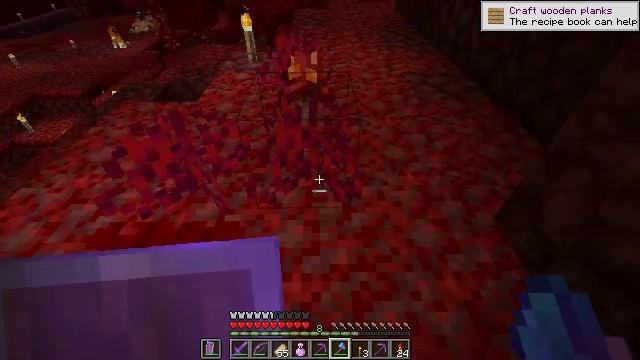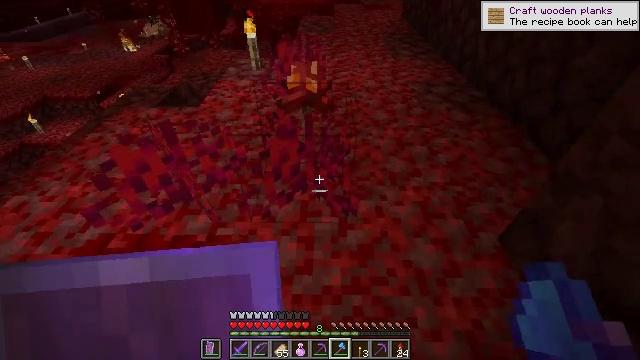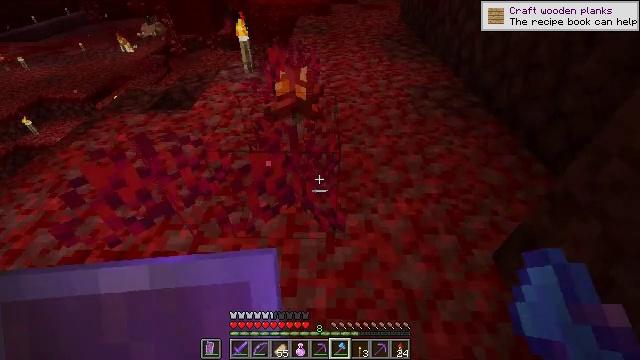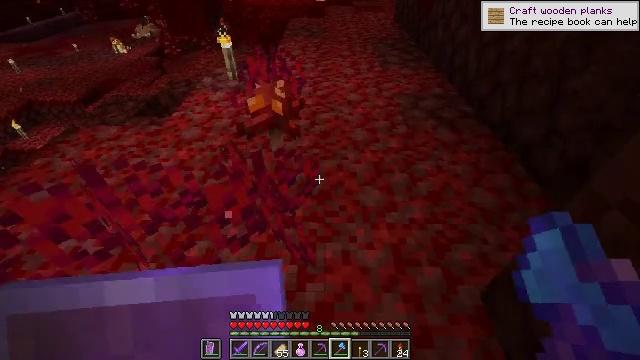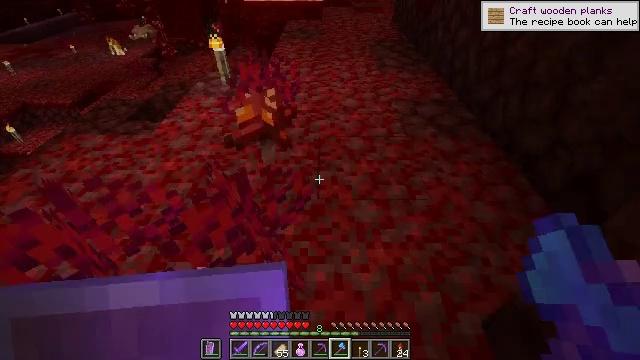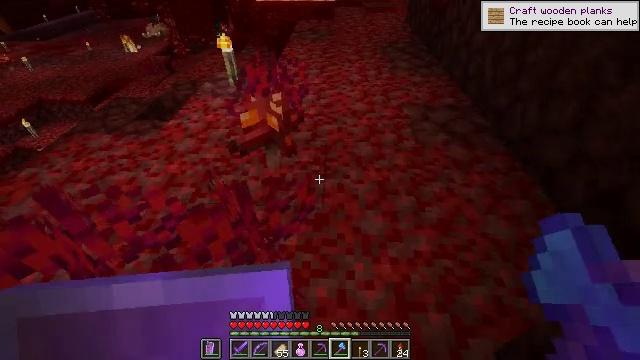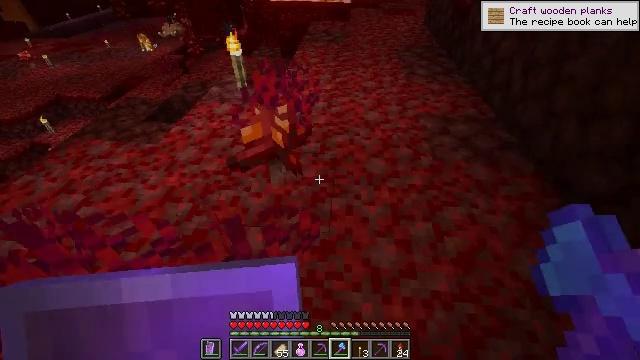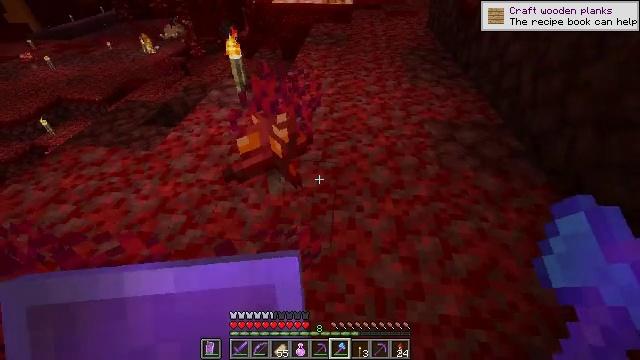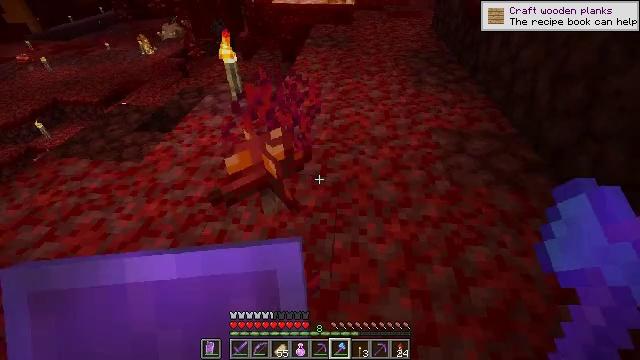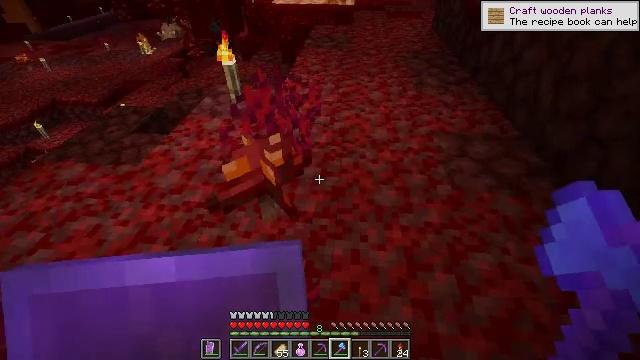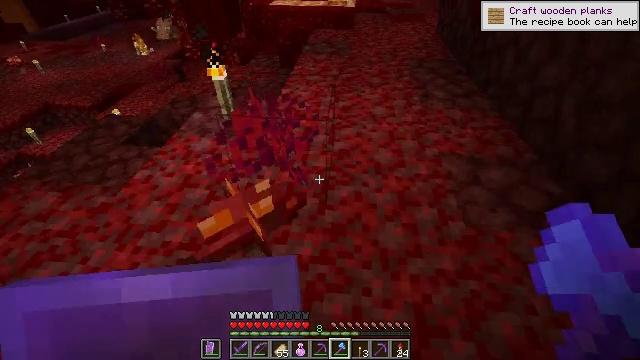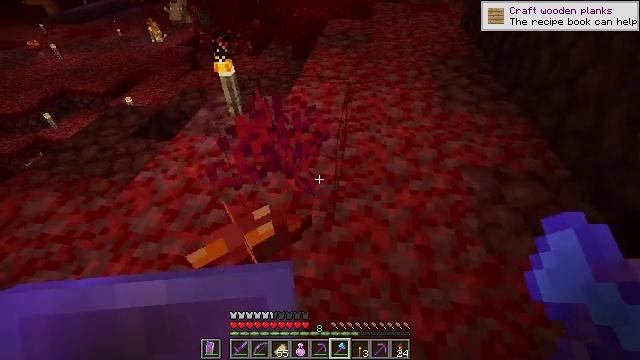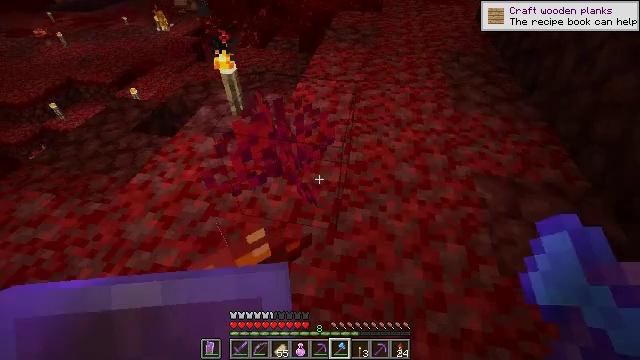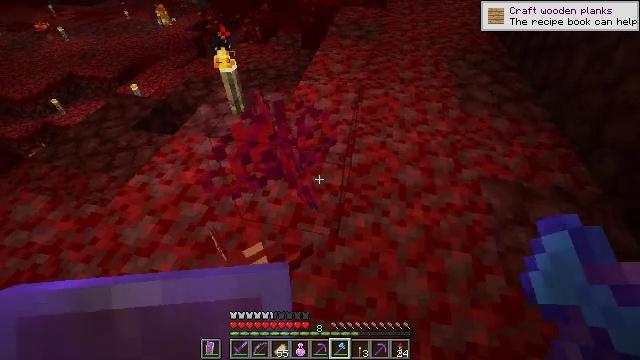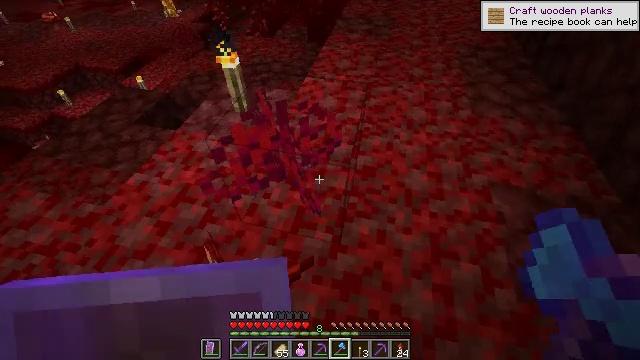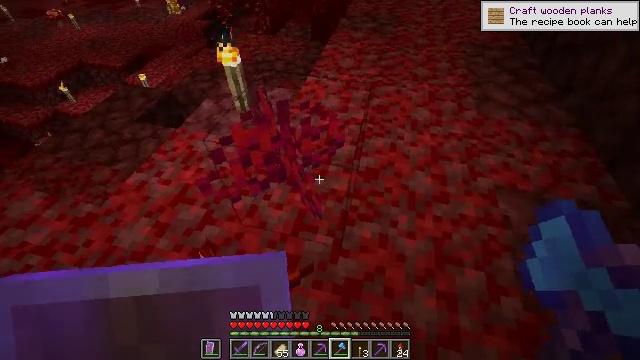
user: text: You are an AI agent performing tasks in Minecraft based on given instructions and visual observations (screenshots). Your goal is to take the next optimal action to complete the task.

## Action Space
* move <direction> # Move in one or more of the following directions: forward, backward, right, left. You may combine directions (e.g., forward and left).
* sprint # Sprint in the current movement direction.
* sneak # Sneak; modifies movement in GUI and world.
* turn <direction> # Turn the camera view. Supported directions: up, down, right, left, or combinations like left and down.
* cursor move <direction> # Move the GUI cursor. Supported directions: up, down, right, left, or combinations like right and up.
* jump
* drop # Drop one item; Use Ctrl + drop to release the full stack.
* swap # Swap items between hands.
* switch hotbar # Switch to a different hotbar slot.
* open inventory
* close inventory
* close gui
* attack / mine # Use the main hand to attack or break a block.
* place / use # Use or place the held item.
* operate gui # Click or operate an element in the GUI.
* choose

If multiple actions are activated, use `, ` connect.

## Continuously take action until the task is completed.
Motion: motion action
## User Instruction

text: Collect crimson fungus by left-clicking.
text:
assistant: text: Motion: move forward and move right, turn left
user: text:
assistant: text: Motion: move forward and move right
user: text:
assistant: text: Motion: move forward and move right
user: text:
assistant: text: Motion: move forward
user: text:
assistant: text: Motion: move forward, turn left
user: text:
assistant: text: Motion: move forward, turn left
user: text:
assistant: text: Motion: move forward
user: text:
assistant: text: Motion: move forward
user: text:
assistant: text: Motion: move forward
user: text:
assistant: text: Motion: move forward
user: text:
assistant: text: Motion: move forward, turn left and down
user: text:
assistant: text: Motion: move forward, turn left and down
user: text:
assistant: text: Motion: no_op
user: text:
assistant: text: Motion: turn left and down
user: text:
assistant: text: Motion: no_op
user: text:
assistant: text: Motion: turn left and down
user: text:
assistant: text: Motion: turn left and down
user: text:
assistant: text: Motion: turn left and down
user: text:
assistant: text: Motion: turn left and down
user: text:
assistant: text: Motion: turn left
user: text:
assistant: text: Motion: turn left
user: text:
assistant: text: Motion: turn left and up
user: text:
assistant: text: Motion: turn left
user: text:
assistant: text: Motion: no_op
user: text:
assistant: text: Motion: no_op
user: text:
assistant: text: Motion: no_op
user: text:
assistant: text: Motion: attack / mine
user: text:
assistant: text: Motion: attack / mine
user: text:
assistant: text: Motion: attack / mine
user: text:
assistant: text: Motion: no_op